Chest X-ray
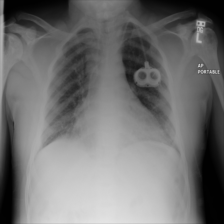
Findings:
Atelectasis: negative
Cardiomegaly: negative
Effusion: negative
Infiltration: negative
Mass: negative
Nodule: negative
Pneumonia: negative
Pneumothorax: negative
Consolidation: negative
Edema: negative
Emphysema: negative
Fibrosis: negative
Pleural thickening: negative
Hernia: negative